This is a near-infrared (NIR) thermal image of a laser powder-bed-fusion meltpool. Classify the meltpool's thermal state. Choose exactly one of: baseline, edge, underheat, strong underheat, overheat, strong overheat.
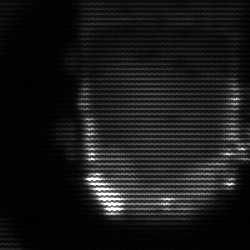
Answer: baseline